Question: <URL>
Similar to this link however the project I'm working on use the ORM component of LINQ to SQL (we use it more for quickly generating the ADO.Net interface to the db).
Currently, the pattern we follow is:
'''
var result = myDataContext.GetAllCustomersAndOrders();
'''
And the stored procedure looks like this:

Are there extra steps I need to take? Do I need to extend the generated dbml or the data context partial class file?
Hopefully this makes sense... It's a bit difficult to explain and all the examples I've found use the ORM piece of the dbml (dragging and dropping tables onto the dbml designer surface).
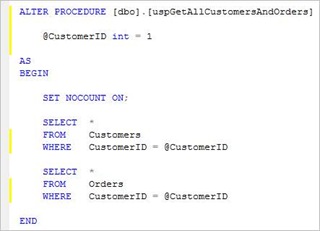
Answer: Yes, you can do this, but i will require creating a partial class for your dbml.
So, if your dbml file is MyLinqToSQL.dbml
- - - -
This will create a partial class of MyLinqToSQL.cs.
Now...
- - - - - -
All of the resultsets will be returned in a single collection of IQueryable.
You can then use reflection to determine the type of each collection item and then cast them for use.
See <URL>